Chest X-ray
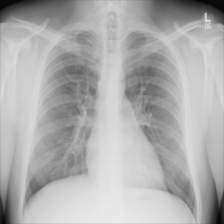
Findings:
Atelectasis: negative
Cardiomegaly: negative
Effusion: negative
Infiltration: negative
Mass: negative
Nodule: negative
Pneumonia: negative
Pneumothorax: negative
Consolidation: negative
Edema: negative
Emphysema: negative
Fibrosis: negative
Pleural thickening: negative
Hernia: negative